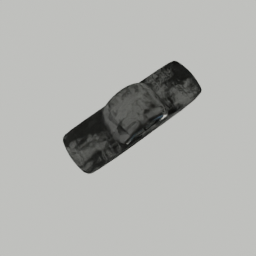
Label: mechanical